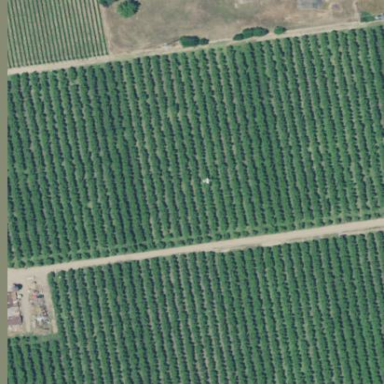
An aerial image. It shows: Vineyard where grapes are grown.